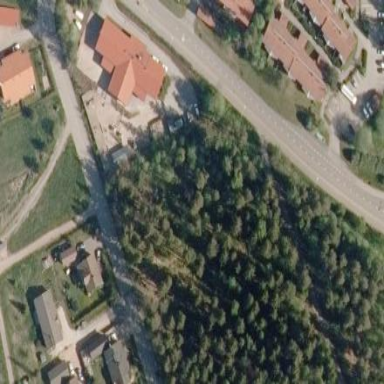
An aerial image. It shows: Kindergarten.